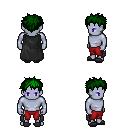
a pixel art fantasy rpg character, male body template, dark elf, purple skin, black cape, red pants, green bedhead hairstyle, gray slippers, four views (front, back, left, right), 2x2 character sprite sheet, small pixel art, hard edges, no anti-aliasing